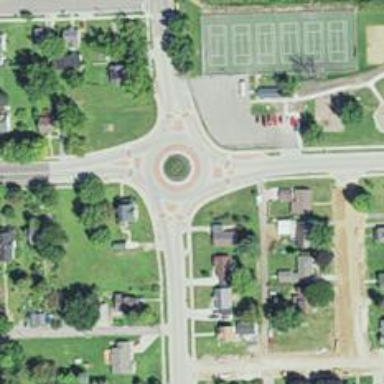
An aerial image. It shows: Roundabout on primary highway.